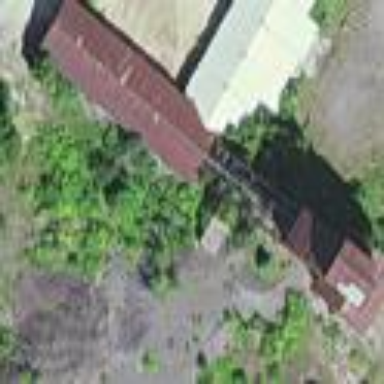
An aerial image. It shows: Industrial building housing mineshaft with headframe.